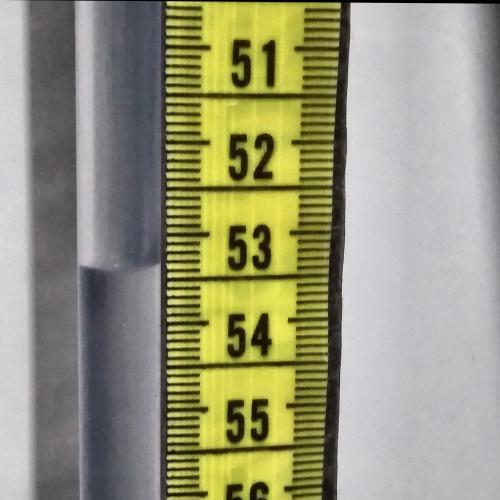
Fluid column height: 53.3 cm